Question: I am working with Ext.Net 1.5. and I am working with Ext:dataview.
I want to get selected one value of dataview by default.
suggest me how is it possible??
please look at Image

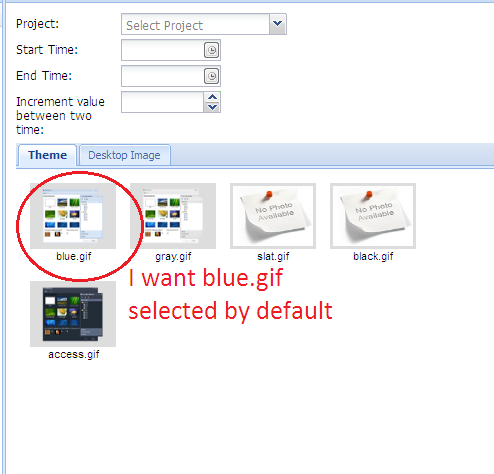
Answer: Try to add following JS code:
'''
if ({your_dataview_id}.store.data.length > 0) {
{your_dataview_id}.select(0); // Selects first element in a dataview
}
'''
on a client side when you want to select the first element in the dataview. Just replace {your_dataview_id} with your dataview's id